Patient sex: M
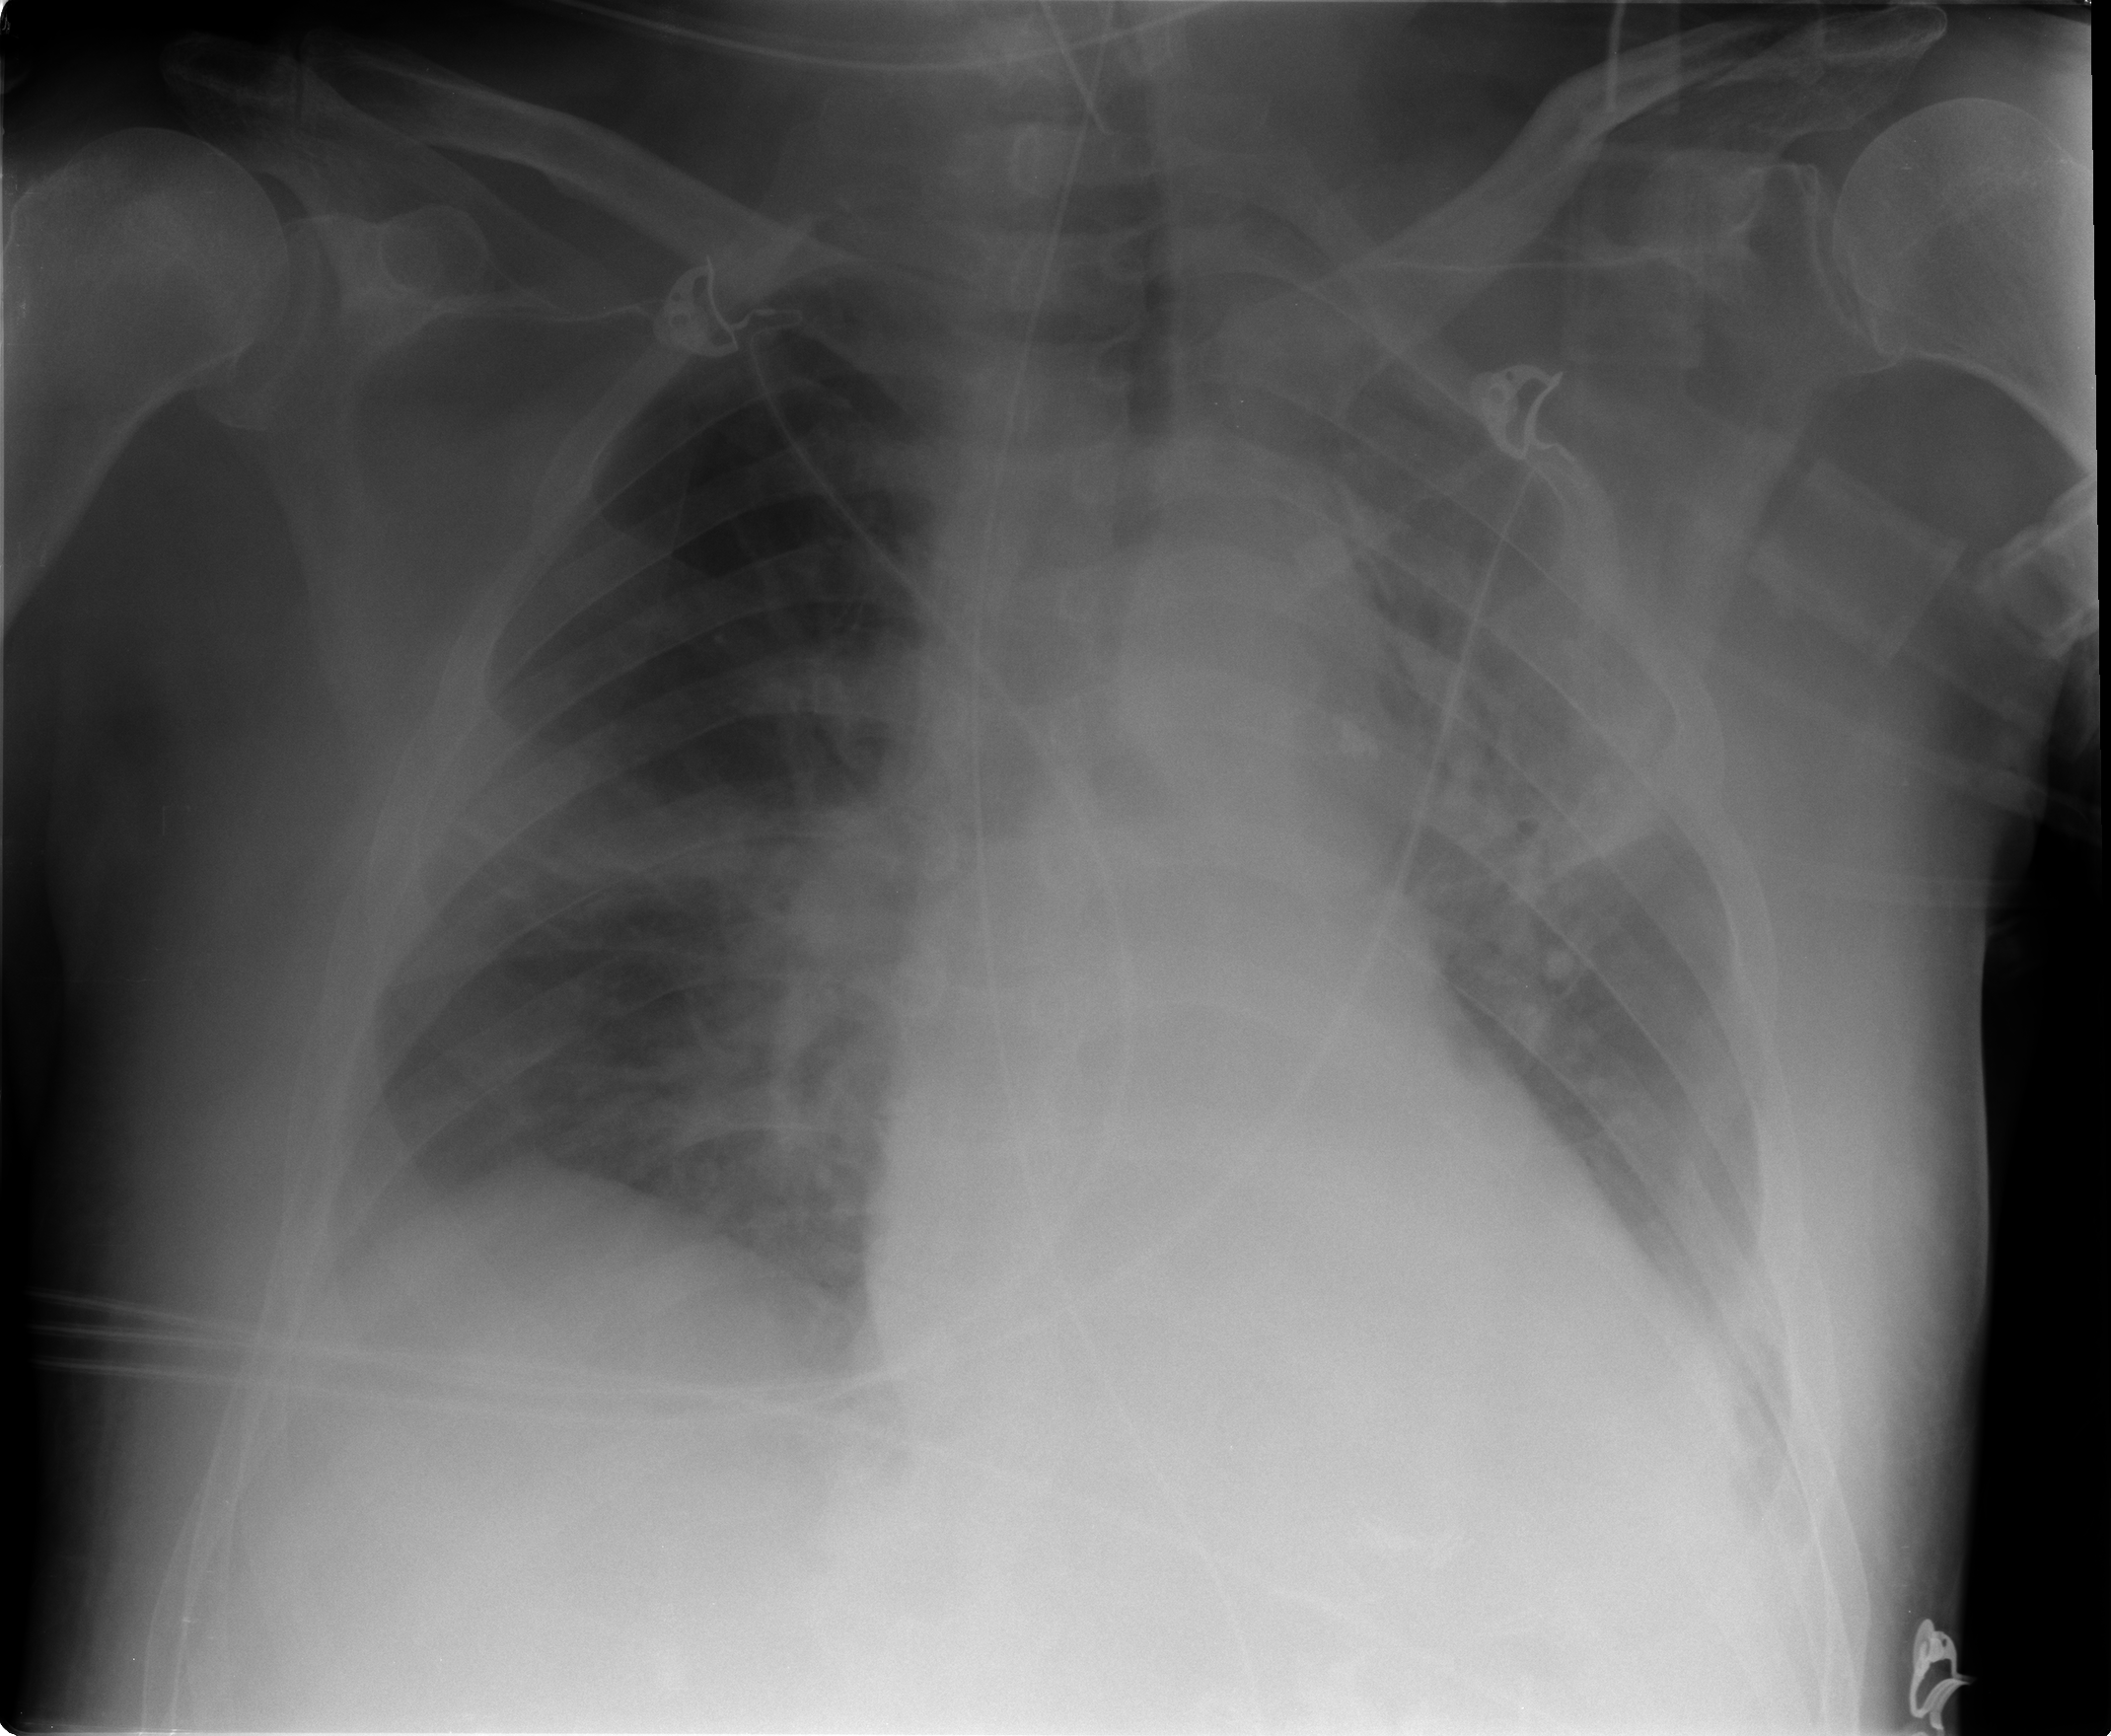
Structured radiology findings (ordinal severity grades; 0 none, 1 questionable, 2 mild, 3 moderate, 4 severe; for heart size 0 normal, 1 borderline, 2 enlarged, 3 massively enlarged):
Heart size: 0
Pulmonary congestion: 0
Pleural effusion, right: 0
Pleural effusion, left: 2
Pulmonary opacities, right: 1
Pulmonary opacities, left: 2
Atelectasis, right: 2
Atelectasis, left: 2